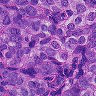
Metastatic tissue present: yes